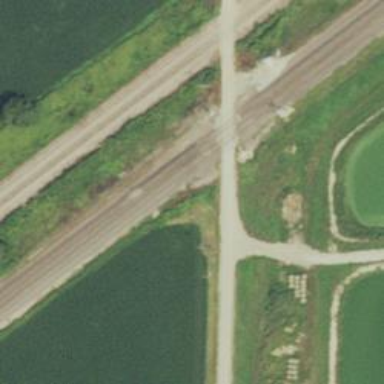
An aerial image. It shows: Level crossing with lights and saltire.